Question:
How can I get the child count of current user, e.g. current user's email is uzahid231@gmail.com so I have to get 1 as other products are from different users
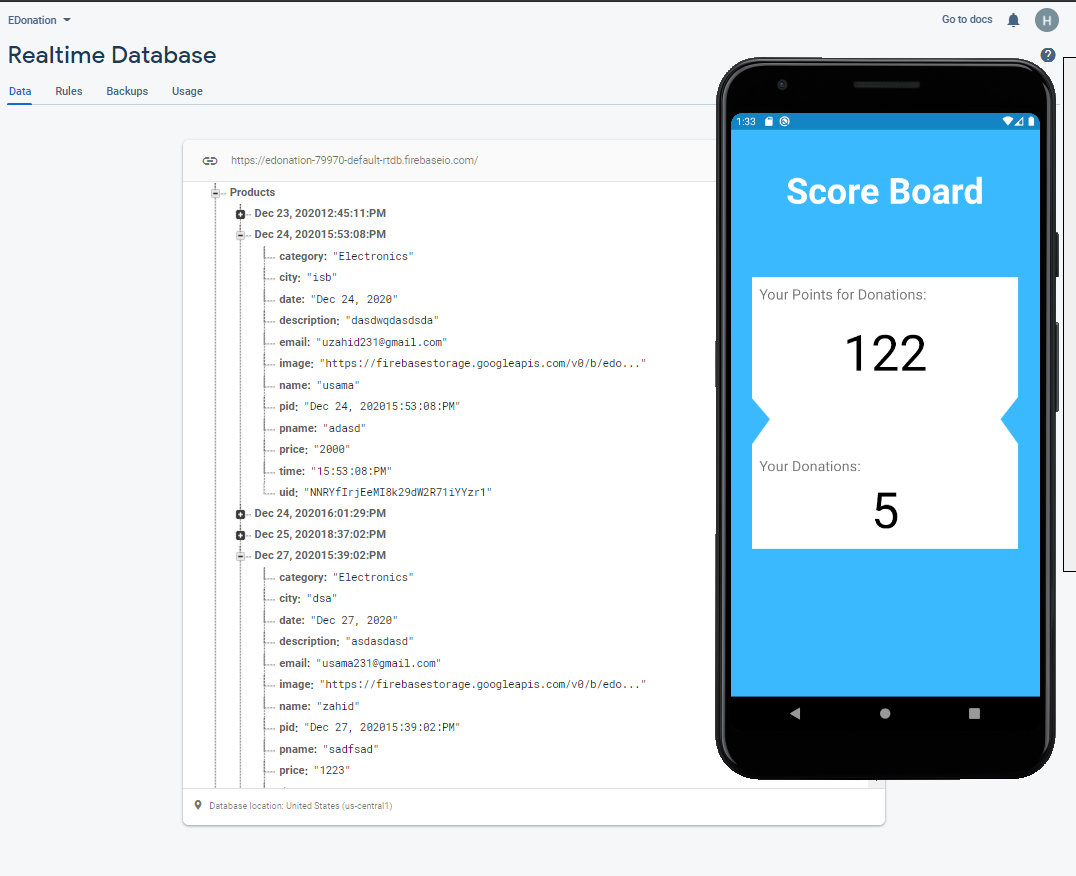
Answer: Something like this should do the trick:
'''
String uid = FirebaseAuth.getInstance().getCurrentUser().getUid();
DatabaseReference ref = FirebaseDatabase.getInstance().getReference("Products");
Query query = ref.orderByChild("uid").equalTo(uid);
query.addListenerForSingleValueEvent(new ValueEventListener() {
@Override
public void onDataChange(DataSnapshot dataSnapshot) {
System.out.println(dataSnapshot.getChildrenCount());
}
@Override
public void onCancelled(DatabaseError databaseError) {
throw databaseError.toException();
}
}
'''
A few notes:
- <URL>-